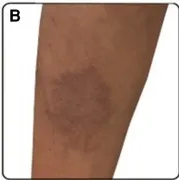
Photographs of vasculitic-like cutaneous lesions affecting lower legs bilaterally.
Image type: medical_photograph (skin_photograph)